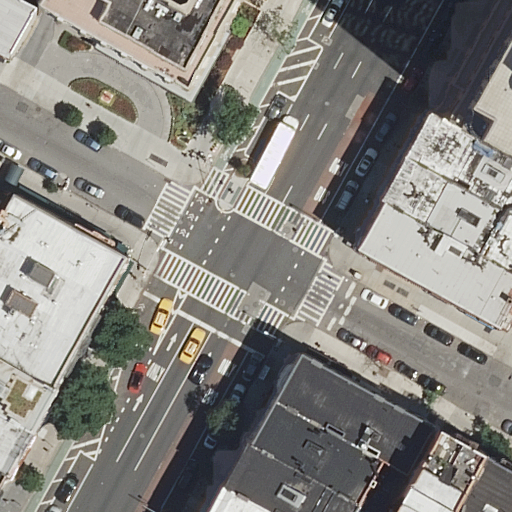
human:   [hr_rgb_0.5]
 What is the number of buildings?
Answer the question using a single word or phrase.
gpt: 16

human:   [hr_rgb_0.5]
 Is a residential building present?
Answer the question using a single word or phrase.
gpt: yes

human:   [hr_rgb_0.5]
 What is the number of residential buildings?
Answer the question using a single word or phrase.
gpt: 16

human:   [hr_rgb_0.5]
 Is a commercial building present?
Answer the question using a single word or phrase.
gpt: no

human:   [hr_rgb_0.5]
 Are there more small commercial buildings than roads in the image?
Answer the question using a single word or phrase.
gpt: no

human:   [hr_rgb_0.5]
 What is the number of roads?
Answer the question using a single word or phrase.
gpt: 6

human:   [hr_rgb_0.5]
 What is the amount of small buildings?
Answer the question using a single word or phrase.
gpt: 6

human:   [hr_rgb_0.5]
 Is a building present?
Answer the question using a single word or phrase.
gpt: yes

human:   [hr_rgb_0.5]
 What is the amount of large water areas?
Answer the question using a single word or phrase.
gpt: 0

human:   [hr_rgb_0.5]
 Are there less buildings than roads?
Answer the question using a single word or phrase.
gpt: no

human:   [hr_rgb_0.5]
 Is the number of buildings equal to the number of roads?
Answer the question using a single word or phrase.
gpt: no

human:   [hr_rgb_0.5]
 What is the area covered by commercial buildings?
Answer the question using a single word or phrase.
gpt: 0m2

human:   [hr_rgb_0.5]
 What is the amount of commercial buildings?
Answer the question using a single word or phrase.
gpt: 0

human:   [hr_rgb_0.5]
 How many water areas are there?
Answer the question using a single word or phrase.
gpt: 0

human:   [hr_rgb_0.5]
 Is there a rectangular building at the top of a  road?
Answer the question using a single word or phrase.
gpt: yes

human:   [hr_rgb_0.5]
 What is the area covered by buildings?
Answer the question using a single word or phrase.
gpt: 3581m2

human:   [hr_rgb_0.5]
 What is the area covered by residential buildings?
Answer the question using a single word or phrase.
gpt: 3581m2

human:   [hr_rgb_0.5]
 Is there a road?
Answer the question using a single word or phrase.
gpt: yes

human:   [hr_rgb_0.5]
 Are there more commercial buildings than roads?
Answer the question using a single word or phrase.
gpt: no

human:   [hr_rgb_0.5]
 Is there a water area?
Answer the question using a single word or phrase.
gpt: no

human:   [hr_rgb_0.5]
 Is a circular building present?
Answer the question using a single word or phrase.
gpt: no

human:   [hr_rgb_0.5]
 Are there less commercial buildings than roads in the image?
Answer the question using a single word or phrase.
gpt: yes

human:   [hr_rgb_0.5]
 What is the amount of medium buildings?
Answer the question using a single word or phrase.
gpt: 9

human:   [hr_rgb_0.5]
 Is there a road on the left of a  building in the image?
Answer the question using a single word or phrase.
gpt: yes

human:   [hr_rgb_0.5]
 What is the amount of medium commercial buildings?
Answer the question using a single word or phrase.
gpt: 0

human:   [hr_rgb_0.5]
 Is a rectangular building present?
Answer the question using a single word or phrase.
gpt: yes

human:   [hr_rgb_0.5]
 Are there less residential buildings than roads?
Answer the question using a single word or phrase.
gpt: no

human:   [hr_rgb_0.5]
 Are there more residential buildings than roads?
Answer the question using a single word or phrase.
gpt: yes

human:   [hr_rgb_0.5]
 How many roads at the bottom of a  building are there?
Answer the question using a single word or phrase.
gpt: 6

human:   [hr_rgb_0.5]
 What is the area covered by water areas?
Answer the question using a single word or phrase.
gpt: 0m2

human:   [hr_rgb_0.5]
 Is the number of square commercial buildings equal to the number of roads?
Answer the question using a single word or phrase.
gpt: no

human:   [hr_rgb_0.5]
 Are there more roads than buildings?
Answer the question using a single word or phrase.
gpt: no

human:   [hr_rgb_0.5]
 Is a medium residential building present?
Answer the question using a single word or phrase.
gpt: yes

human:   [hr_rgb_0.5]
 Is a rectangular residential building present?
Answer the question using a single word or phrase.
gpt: yes

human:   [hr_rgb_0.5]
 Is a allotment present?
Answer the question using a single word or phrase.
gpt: no

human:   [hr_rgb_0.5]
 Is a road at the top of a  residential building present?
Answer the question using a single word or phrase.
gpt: yes

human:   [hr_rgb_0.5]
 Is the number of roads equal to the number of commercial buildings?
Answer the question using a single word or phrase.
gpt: no

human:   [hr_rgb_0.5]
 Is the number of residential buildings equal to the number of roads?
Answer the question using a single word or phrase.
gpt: no

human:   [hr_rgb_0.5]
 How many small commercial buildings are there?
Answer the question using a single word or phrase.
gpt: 0

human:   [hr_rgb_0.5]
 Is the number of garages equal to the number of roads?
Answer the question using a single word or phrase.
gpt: no

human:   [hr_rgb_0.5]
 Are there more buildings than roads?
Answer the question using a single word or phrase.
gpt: yes

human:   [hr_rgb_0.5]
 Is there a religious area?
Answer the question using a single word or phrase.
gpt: no

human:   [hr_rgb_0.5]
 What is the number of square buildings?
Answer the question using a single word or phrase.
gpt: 0

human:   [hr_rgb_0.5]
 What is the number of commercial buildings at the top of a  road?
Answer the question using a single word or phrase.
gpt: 0

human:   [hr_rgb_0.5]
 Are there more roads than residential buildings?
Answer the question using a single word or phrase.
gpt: no

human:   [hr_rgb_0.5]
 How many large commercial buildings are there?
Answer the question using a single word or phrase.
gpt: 0

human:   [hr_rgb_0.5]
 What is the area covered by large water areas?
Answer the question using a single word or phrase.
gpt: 0m2

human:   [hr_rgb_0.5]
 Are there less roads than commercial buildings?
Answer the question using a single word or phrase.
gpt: no

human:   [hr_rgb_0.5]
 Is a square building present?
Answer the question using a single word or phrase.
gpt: no

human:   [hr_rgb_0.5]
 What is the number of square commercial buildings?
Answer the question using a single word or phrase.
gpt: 0

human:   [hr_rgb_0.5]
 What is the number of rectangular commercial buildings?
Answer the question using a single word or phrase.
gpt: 0

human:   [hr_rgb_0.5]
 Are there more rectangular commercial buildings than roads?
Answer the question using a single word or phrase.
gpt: no

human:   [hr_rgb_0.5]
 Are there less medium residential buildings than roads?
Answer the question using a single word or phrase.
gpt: no

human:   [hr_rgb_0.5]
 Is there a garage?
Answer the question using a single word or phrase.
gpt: no

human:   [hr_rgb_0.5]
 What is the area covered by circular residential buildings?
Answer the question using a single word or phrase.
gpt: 0m2

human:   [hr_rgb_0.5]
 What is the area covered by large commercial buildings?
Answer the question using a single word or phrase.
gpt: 0m2

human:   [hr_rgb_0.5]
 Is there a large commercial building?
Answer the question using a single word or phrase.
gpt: no

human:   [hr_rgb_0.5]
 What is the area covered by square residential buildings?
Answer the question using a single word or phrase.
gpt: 0m2

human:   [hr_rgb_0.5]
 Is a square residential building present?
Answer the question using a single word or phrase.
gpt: no

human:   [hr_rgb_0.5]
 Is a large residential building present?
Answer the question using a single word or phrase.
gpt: yes

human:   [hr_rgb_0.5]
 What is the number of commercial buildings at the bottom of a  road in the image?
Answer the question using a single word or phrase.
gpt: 0

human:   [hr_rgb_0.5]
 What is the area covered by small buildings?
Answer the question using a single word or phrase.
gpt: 248m2

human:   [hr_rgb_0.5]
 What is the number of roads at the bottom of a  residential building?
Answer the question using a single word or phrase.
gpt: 6

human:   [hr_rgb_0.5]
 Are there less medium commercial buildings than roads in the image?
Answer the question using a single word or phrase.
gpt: yes